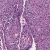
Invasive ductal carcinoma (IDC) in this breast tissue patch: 1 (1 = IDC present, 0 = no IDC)